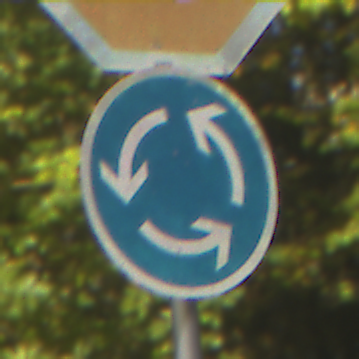
Verkehrszeichen: Kreisverkehr
Zusatzzeichen oben: Stop
Umgebung: Outdoor, Nature
Tageszeit: SunriseSunset
Wetter: PartlyCloudy
Licht: Natural
Jahreszeit: NotSpecified
Kontrast: HighContrast